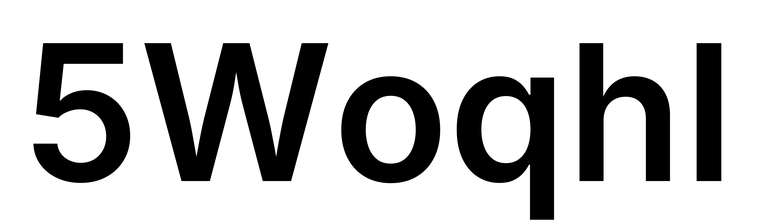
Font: Inter_SemiBold